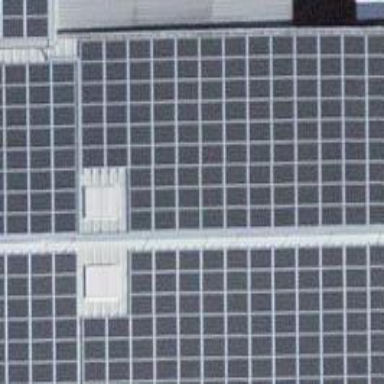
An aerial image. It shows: Solar power generator using photovoltaic panels.